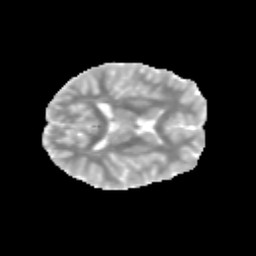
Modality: MD
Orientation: axial
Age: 12
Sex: female
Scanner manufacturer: siemens
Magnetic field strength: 3 T
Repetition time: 3.8 s
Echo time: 0.07 s